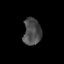
Tissue: prostate
Cell type: Epithelial cells
Senescence score: 0.3272
Nuclear area (px): 468
Mean DAPI intensity: 75.12